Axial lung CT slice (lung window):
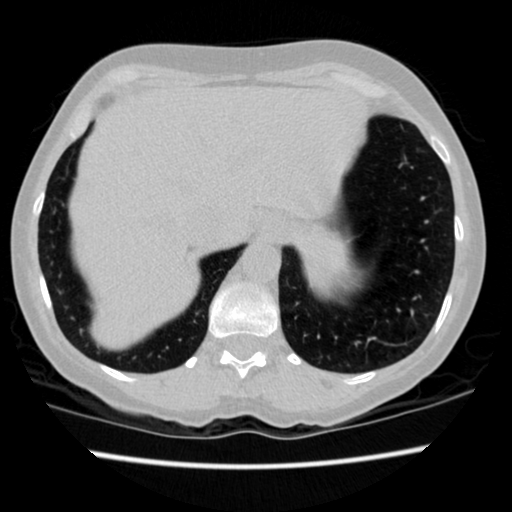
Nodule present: no